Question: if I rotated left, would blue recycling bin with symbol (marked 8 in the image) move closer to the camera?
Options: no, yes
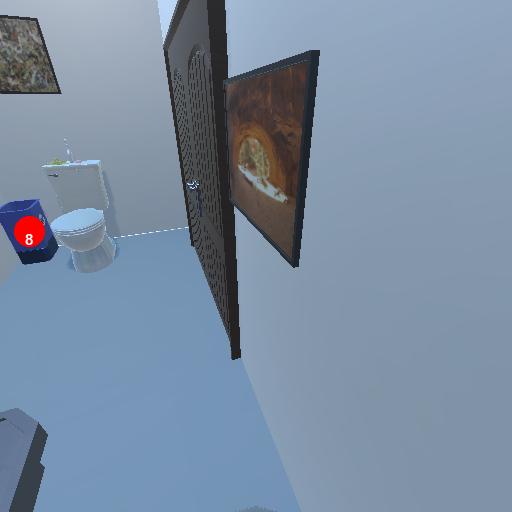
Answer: no